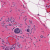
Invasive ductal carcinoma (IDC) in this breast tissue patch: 0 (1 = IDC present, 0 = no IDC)